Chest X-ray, PA view. Patient: 42 years old, sex F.
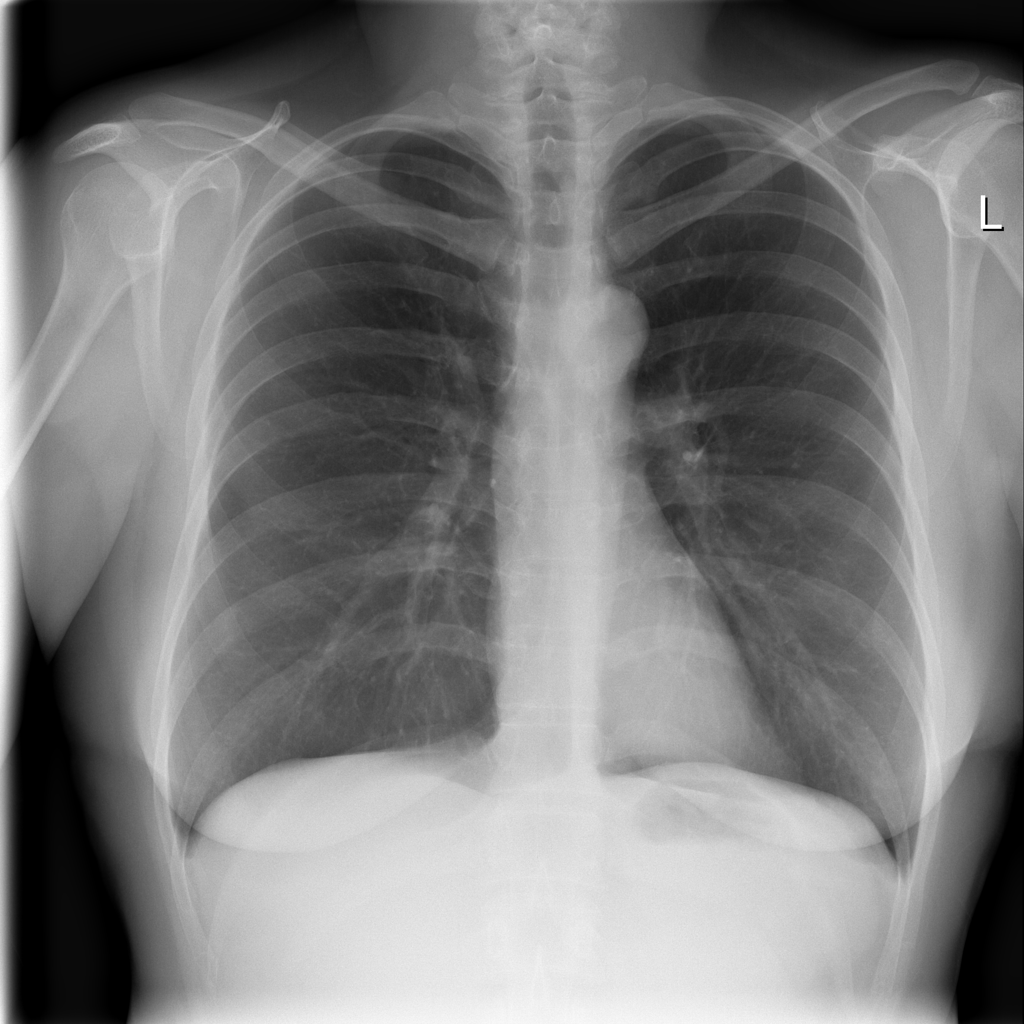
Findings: No Finding